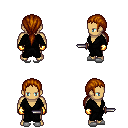
a pixel art fantasy rpg character, male body template, human, tanned skin, gray robe, magenta pants, brunette ponytail hairstyle, gold gloves, white slippers, dagger, four views (front, back, left, right), 2x2 character sprite sheet, small pixel art, hard edges, no anti-aliasing